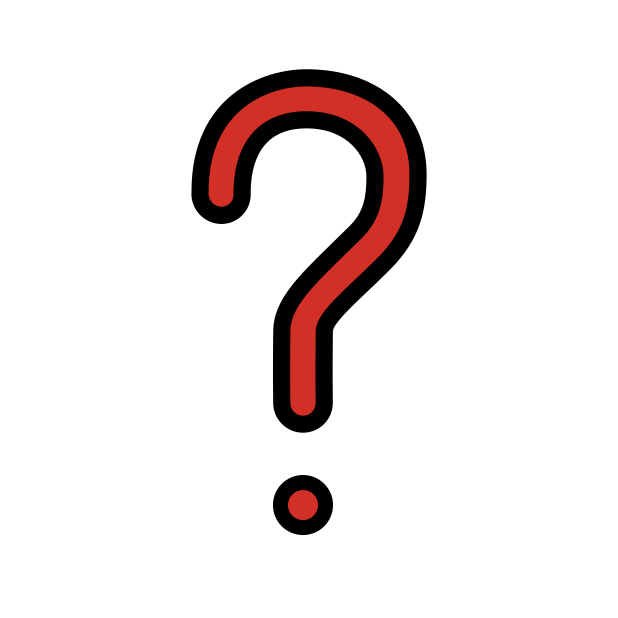
red question mark